【题型】解答题　【知识点】平面几何　【难度】easy
已知：如图, 在梯形 $ABCD$ 中, $AD // BC$, 对角线 $AC$、$BD$ 相交于点 $E$, 且 $\angle DEC = \angle DCB$。

(1) 求证：$\frac{AD}{CE} = \frac{AC}{CB}$；

(2) 点 $F$ 在 $DB$ 的延长线上, 联结 $AF$, $AF^2 = AE \cdot AC$。求证：$EC \cdot AF = BC \cdot AE$。

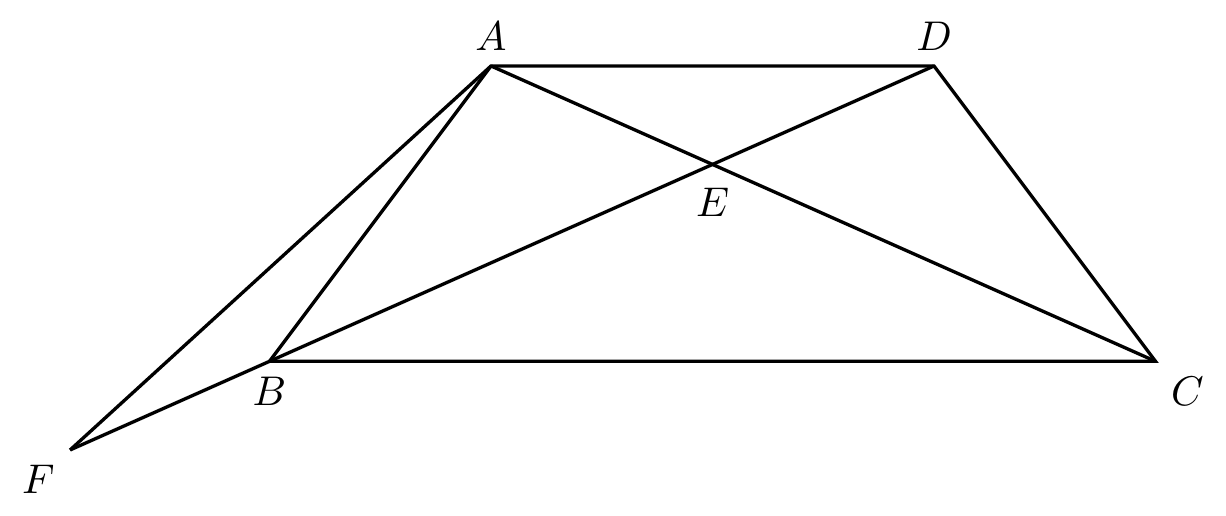
【解答】
解：(1) $\because$ $\angle DEC = \angle DCB$, $\angle EDC = \angle CDB$,

$\therefore$ $\triangle DEC \sim \triangle DCB$,

$\therefore$ $\frac{DE}{DC} = \frac{EC}{BC}$, $\angle DCE = \angle DBC$,

$\because$ $AD // BC$,

$\therefore$ $\angle ADE = \angle DBC$,

$\therefore$ $\angle DCE = \angle ADE$,

又 $\because$ $\angle DAE = \angle CAD$,

$\therefore$ $\triangle DAE \sim \triangle CAD$,

$\therefore$ $\frac{DE}{DC} = \frac{AD}{AC}$,

$\therefore$ $\frac{EC}{BC} = \frac{AD}{AC}$,

即 $\frac{AD}{CE} = \frac{AC}{CB}$；

(2) $\because$ $\triangle DAE \sim \triangle CAD$,

$\therefore$ $\frac{AD}{CA} = \frac{AE}{AD}$, 即 $AD^2 = AE \cdot AC$,

又 $\because$ $AF^2 = AE \cdot AC$,

$\therefore$ $AF = AD$,

$\because$ $AD // BC$,

$\therefore$ $\triangle ADE \sim \triangle CBE$,

$\therefore$ $\frac{AD}{BC} = \frac{AE}{CE}$, 即 $AD \cdot CE = AE \cdot BC$,

又 $\because$ $AF = AD$,

$\therefore$ $EC \cdot AF = BC \cdot AE$。